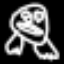
Label: frog